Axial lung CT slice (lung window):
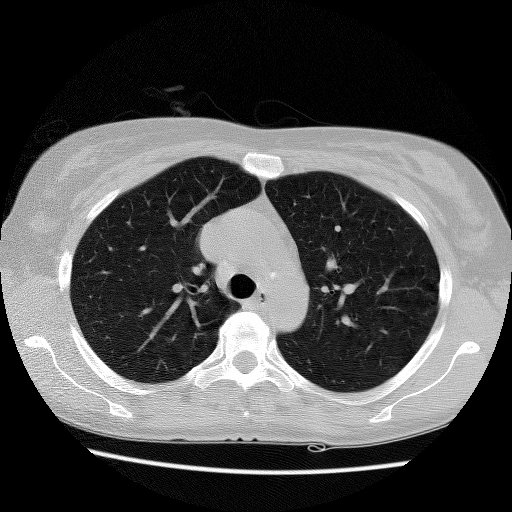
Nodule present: no